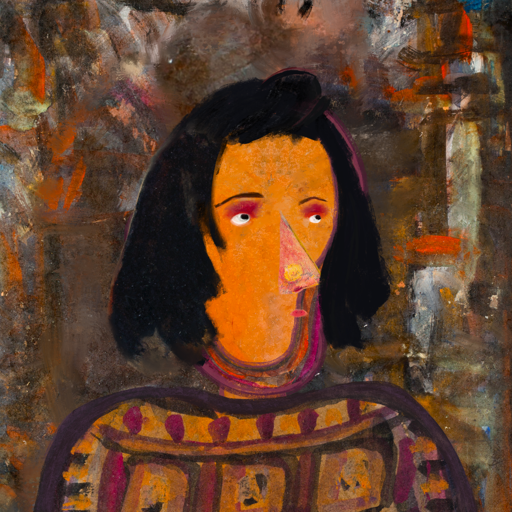
Background: GypsyQueen, Head And Neck Side: Hypocrite_w_Hair, Face Side: Irani, Bust: Doll, Hair Side: Mosgoul, Head Accessory: Blank, Second Necklace: Blank, Necklace: Blank, Baby: Blank